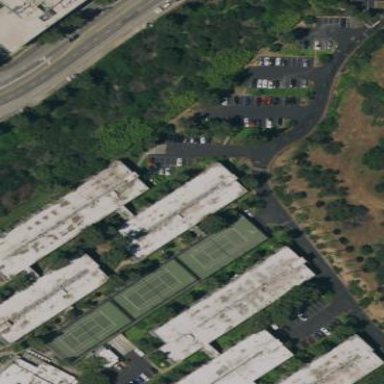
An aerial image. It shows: Paved parking lot adjacent to tennis court. The area also features pitch for recreational activities.